Aerial crown-view tile of a tropical tree (Barro Colorado Island, Panama), acquired 20250512:
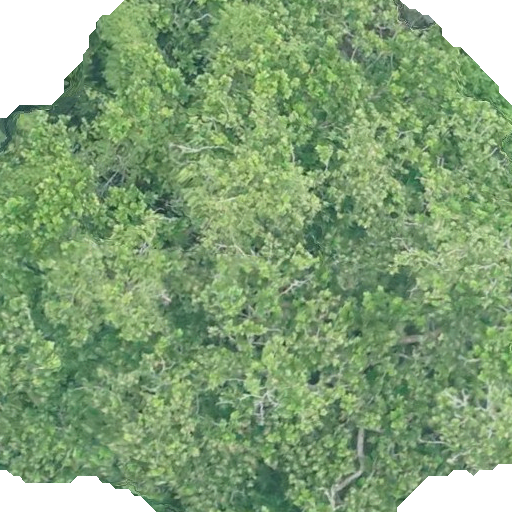
Species: Anacardium excelsum
GBIF accepted scientific name: Anacardium excelsum
Crown area: 461.452 m²